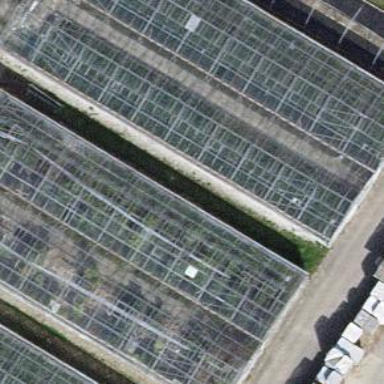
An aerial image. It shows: Greenhouse.